Field crop: maize
Growth stage: 2
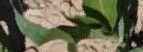
Species: maize